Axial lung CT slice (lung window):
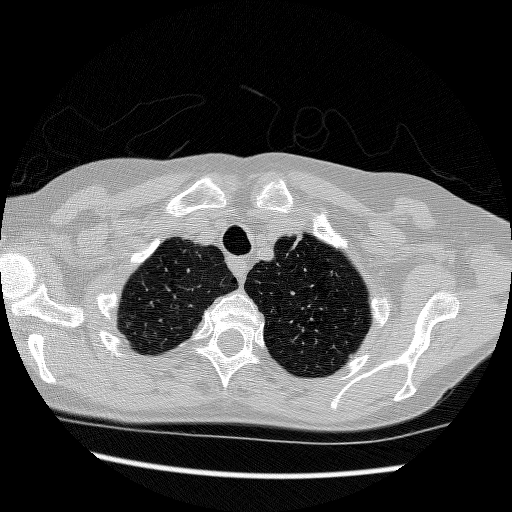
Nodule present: no